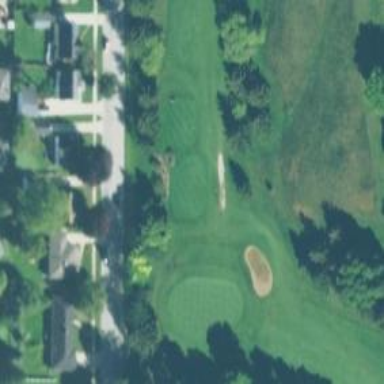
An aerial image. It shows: Golf hole.